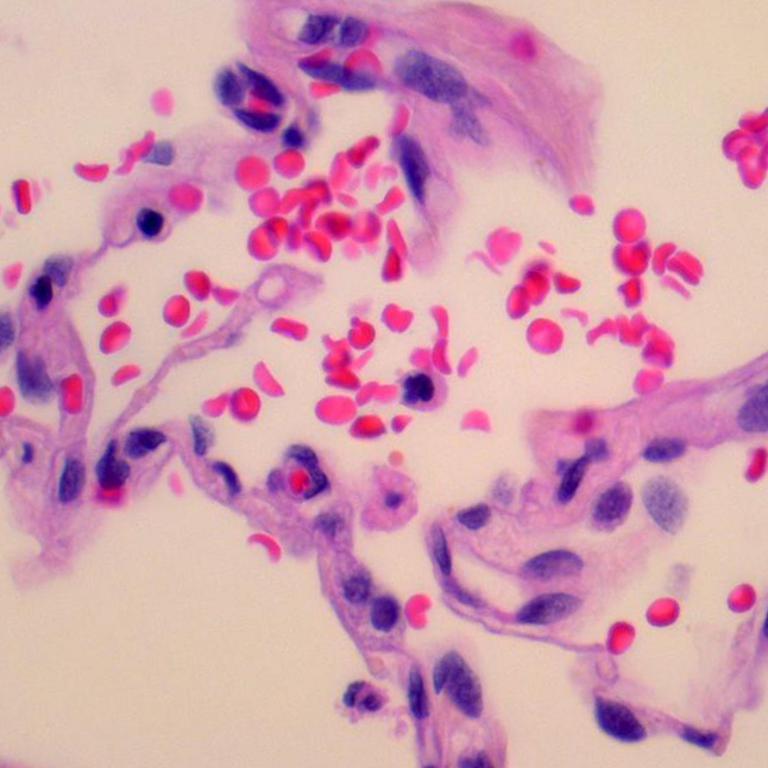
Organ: lung
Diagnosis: benign